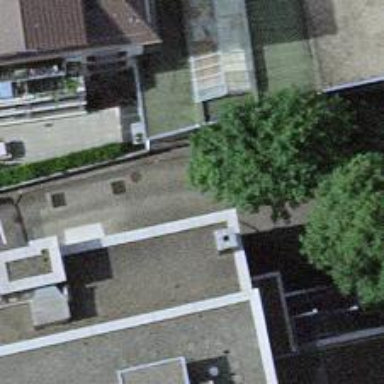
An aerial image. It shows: Parking entrance.